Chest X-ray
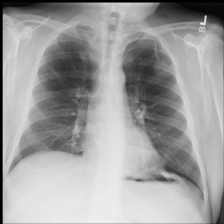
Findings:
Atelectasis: negative
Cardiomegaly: negative
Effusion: negative
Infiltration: negative
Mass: negative
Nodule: negative
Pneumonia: negative
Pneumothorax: negative
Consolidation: negative
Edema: negative
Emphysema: negative
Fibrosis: negative
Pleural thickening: negative
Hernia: negative